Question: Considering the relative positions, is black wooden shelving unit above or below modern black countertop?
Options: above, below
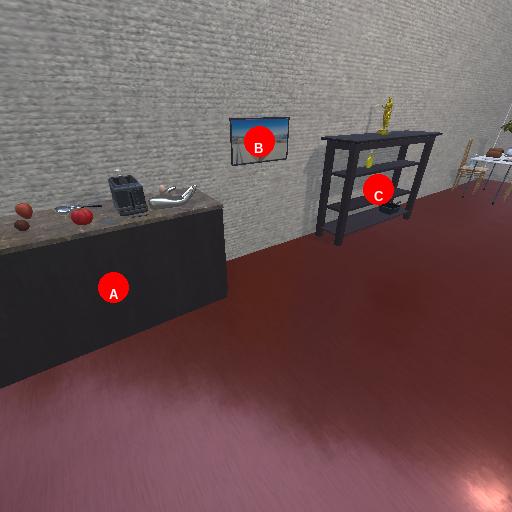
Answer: above